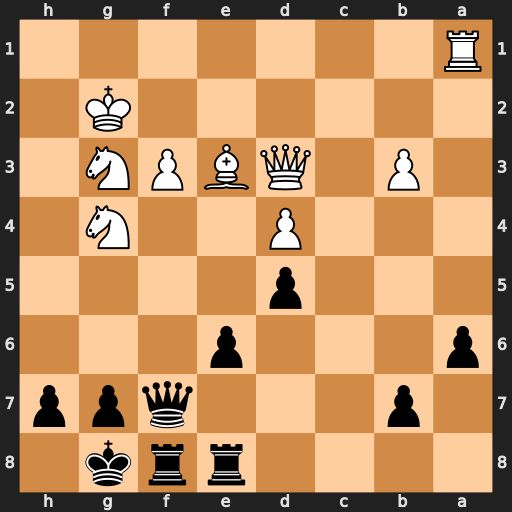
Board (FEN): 4rrk1/1p3qpp/p3p3/3p4/3P2N1/1P1QBPN1/6K1/R7
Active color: b
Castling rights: -
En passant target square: -
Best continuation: Qxf3+ Kh3 Rf5